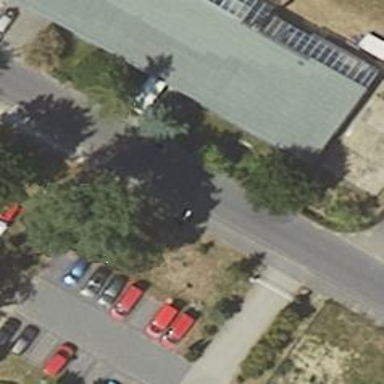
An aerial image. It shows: Commercial building.